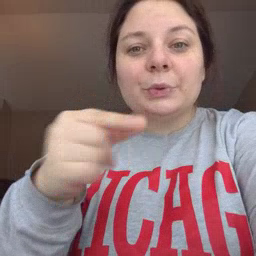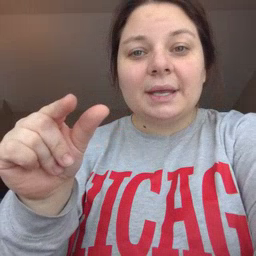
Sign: green